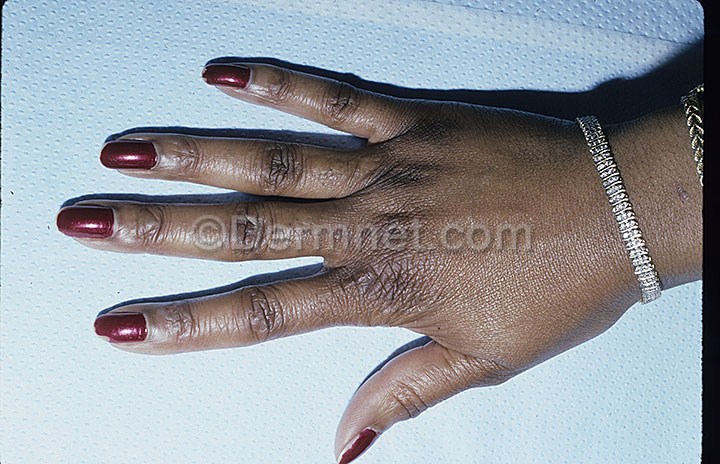
Disease: Exanthems and Drug Eruptions